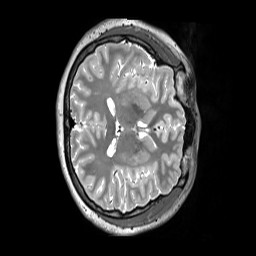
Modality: T2w
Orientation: axial
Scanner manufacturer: siemens
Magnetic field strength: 3 T
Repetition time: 3.2 s
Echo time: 0.406 s